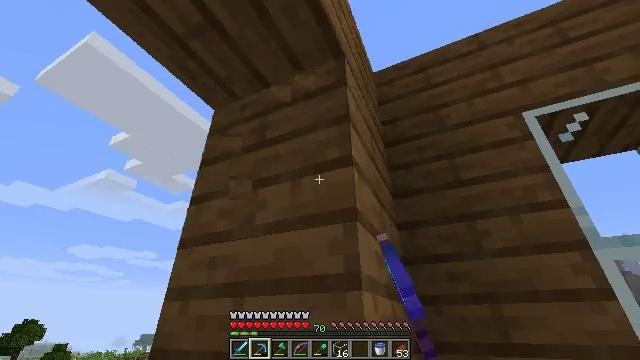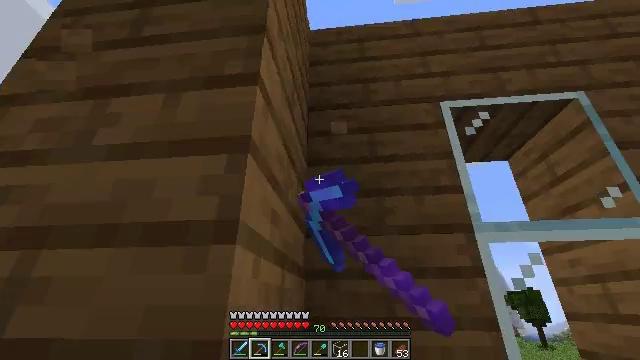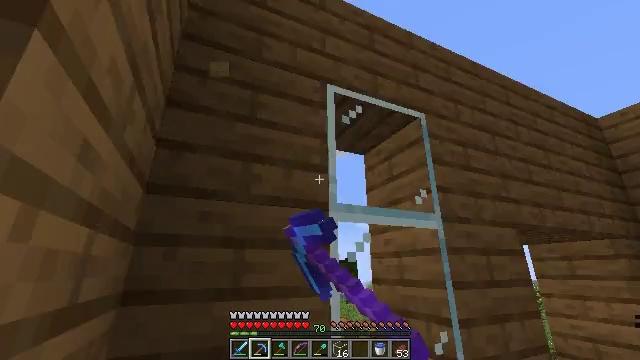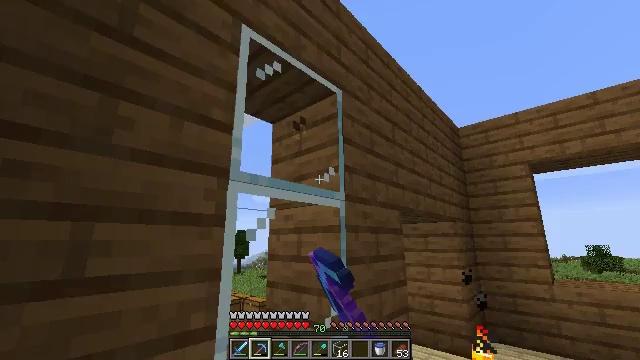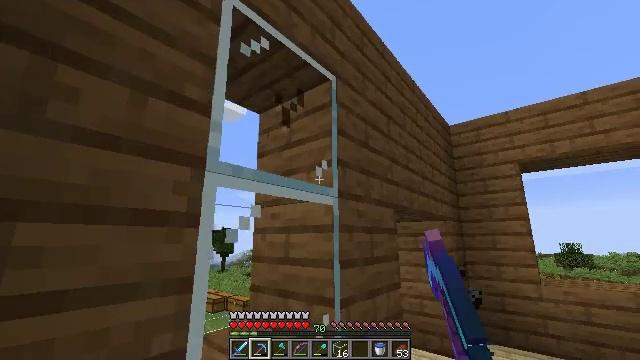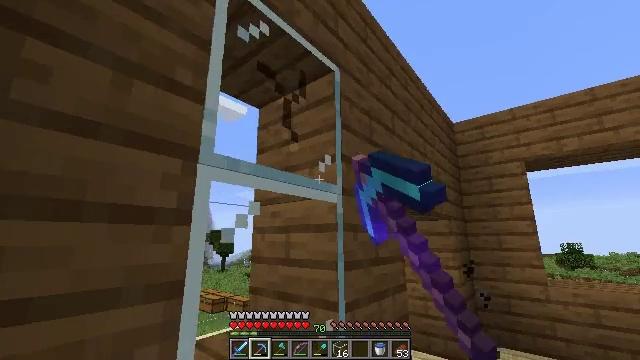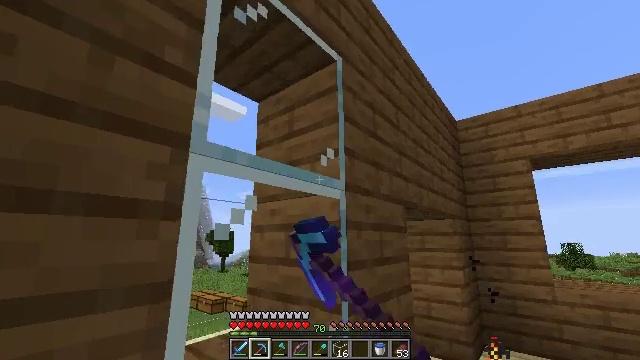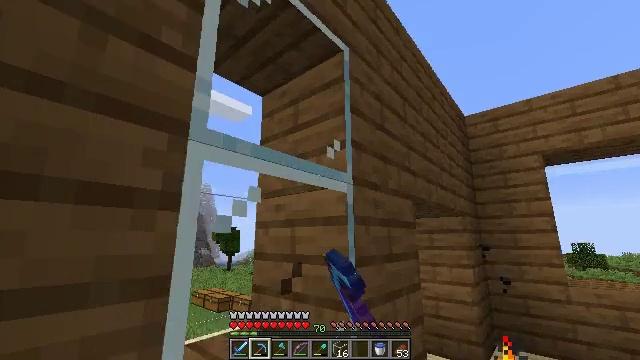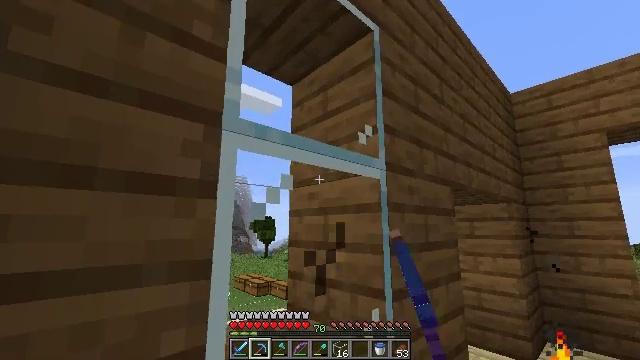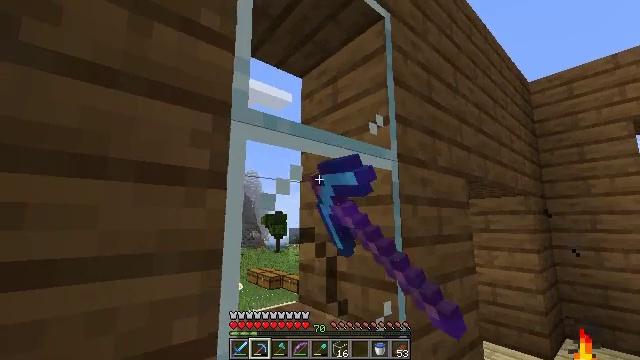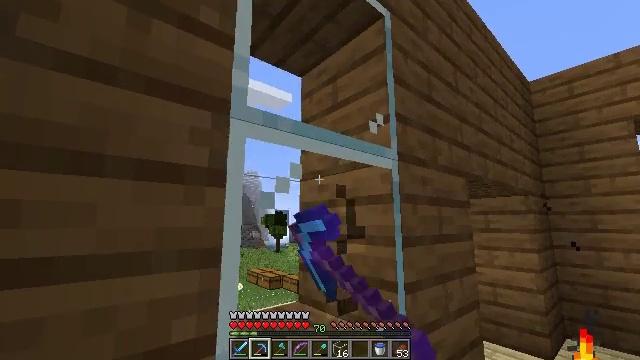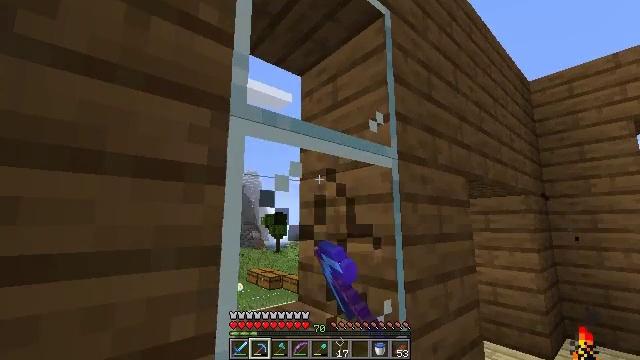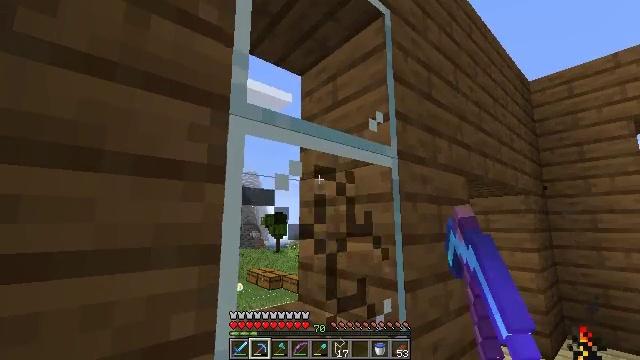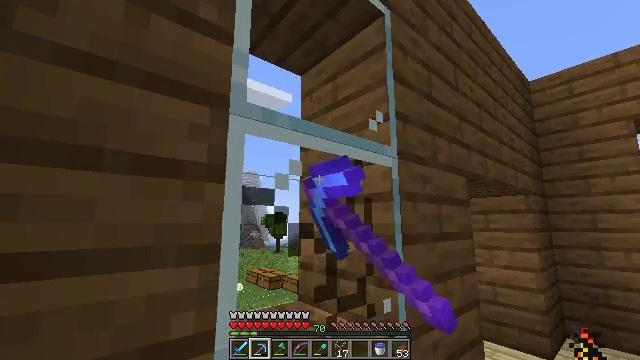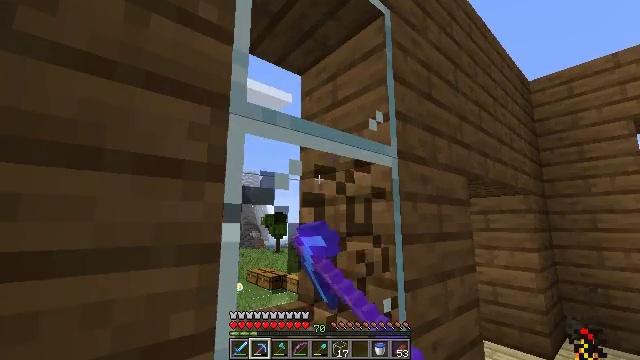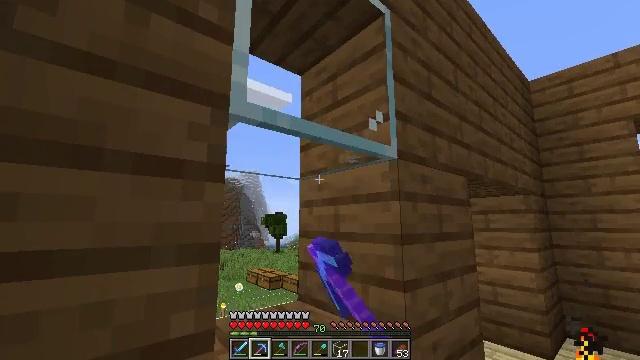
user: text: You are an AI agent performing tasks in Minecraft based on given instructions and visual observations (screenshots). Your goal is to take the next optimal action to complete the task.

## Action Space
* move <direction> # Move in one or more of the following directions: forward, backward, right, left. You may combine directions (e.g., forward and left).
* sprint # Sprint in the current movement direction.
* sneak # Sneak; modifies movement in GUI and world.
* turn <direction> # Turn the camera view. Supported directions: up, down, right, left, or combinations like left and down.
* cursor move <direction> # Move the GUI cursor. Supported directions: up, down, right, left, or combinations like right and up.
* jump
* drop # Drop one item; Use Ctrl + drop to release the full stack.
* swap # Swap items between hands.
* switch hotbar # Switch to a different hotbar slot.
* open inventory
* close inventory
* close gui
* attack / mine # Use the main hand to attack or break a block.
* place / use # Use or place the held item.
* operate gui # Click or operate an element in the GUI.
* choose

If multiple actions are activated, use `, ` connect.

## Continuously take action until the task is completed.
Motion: motion action
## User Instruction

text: Mine the glass to clear the view.
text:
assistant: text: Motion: move forward, turn right and down, attack / mine
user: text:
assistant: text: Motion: move forward, turn right and down, attack / mine
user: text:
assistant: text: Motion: move forward, turn right and down, attack / mine
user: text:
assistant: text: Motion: move forward, turn right, attack / mine
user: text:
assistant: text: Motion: attack / mine
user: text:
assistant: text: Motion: attack / mine
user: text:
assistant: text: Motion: turn left, attack / mine
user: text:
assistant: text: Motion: turn left and down, attack / mine
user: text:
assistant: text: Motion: turn left and down, attack / mine
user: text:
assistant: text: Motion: attack / mine
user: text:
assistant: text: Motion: attack / mine
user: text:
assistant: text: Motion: attack / mine
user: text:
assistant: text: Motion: attack / mine
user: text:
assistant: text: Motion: attack / mine
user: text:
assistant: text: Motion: attack / mine
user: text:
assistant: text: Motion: attack / mine
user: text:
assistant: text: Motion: turn up, attack / mine
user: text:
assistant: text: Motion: turn up, attack / mine
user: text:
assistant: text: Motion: turn up, attack / mine
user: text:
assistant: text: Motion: turn up, attack / mine
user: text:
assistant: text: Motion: turn up, attack / mine
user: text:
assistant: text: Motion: attack / mine
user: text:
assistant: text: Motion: attack / mine
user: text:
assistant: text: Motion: attack / mine
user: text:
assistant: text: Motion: attack / mine
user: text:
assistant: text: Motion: attack / mine
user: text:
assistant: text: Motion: attack / mine
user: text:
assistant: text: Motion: attack / mine
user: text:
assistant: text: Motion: attack / mine
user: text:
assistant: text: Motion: attack / mine